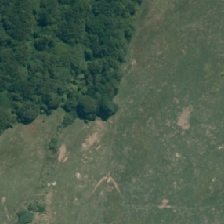
Land cover: indigenous_forest